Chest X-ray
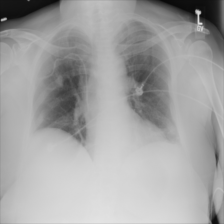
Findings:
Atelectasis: positive
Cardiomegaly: negative
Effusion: negative
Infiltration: negative
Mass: negative
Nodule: negative
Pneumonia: negative
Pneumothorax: negative
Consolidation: negative
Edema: negative
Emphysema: negative
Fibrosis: negative
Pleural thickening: negative
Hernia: negative